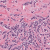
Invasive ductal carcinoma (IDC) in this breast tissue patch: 1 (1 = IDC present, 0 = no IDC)